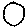
Label: circle